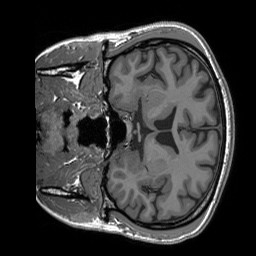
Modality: T1w
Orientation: coronal